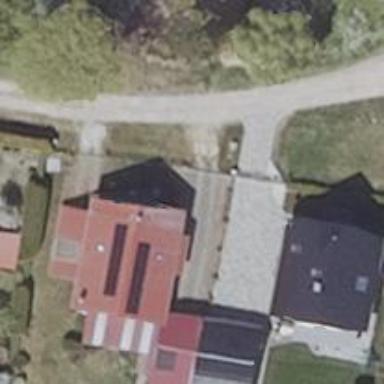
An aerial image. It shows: Driveway.